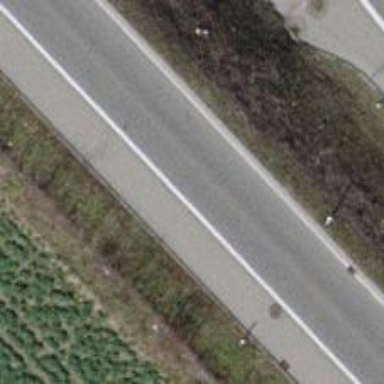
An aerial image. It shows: Asphalt motorway link.